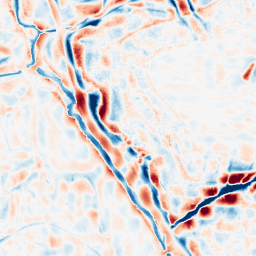
Category: wavelet
Decomposition family: wavelet_biorthogonal
Decomposition parameters: wavelet: bior4.4
level: 4
Upsampling method: quintic
Upsampling parameters: scale: 2
Upsampling scale: 2